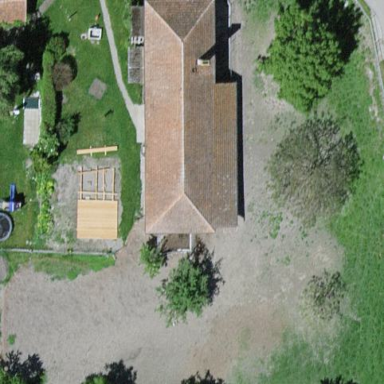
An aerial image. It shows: Farm auxiliary building.